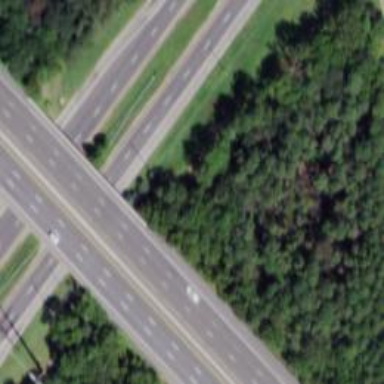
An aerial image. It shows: Urban freeway or expressway.